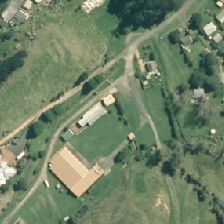
Land cover: low_producing_grassland